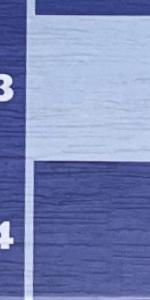
Label: Empty